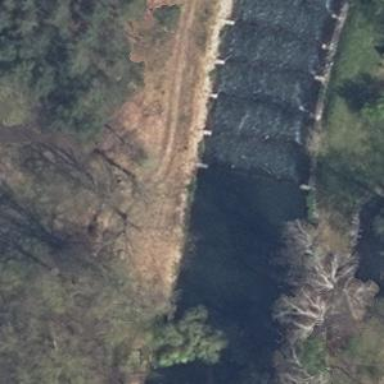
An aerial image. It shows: Weir in waterway.